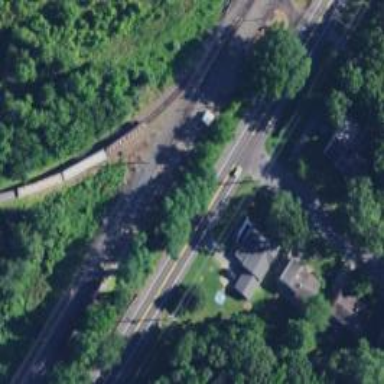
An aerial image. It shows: Railway siding for service.